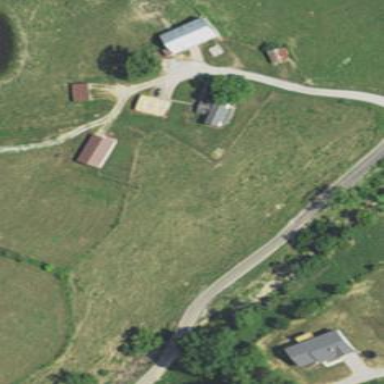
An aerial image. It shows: Farmyard area.